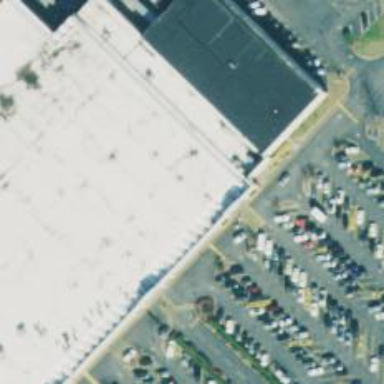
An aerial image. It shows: Supermarket.